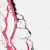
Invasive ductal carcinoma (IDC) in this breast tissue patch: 0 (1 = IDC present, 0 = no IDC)